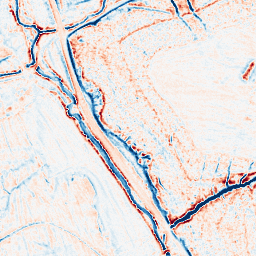
Category: classical
Decomposition family: gaussian_anisotropic
Decomposition parameters: sigma_x: 2
sigma_y: 2
Upsampling method: cubic_mitchell
Upsampling parameters: scale: 4
Upsampling scale: 4